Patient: sex M, age 69
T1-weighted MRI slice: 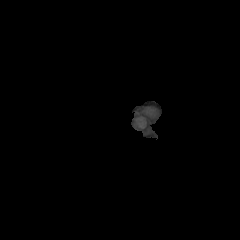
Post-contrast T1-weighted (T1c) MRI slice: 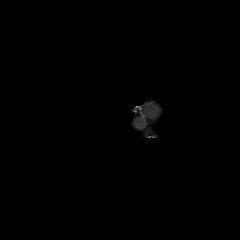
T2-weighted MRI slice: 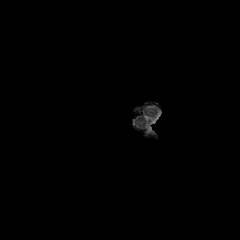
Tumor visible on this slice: no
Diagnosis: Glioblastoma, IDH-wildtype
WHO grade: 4